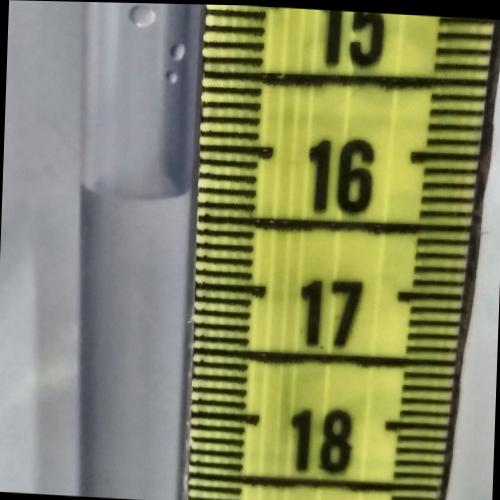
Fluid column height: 16.3 cm